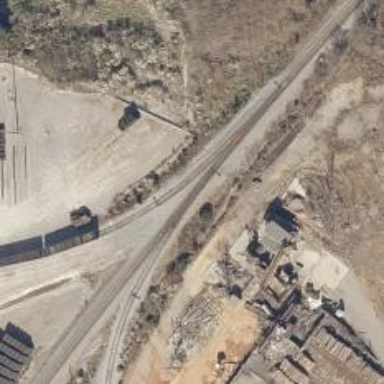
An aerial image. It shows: Railroad spur for lumber freight service.